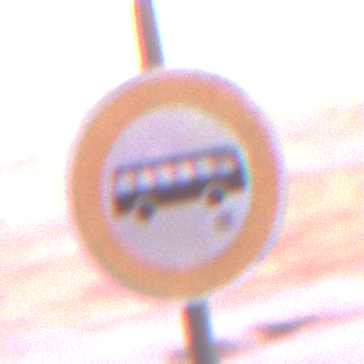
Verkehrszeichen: VerbotKraftomnibusse
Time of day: SunriseSunset
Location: Outdoor (Urban)
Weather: PartlyCloudy
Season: NotSpecified
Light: Natural